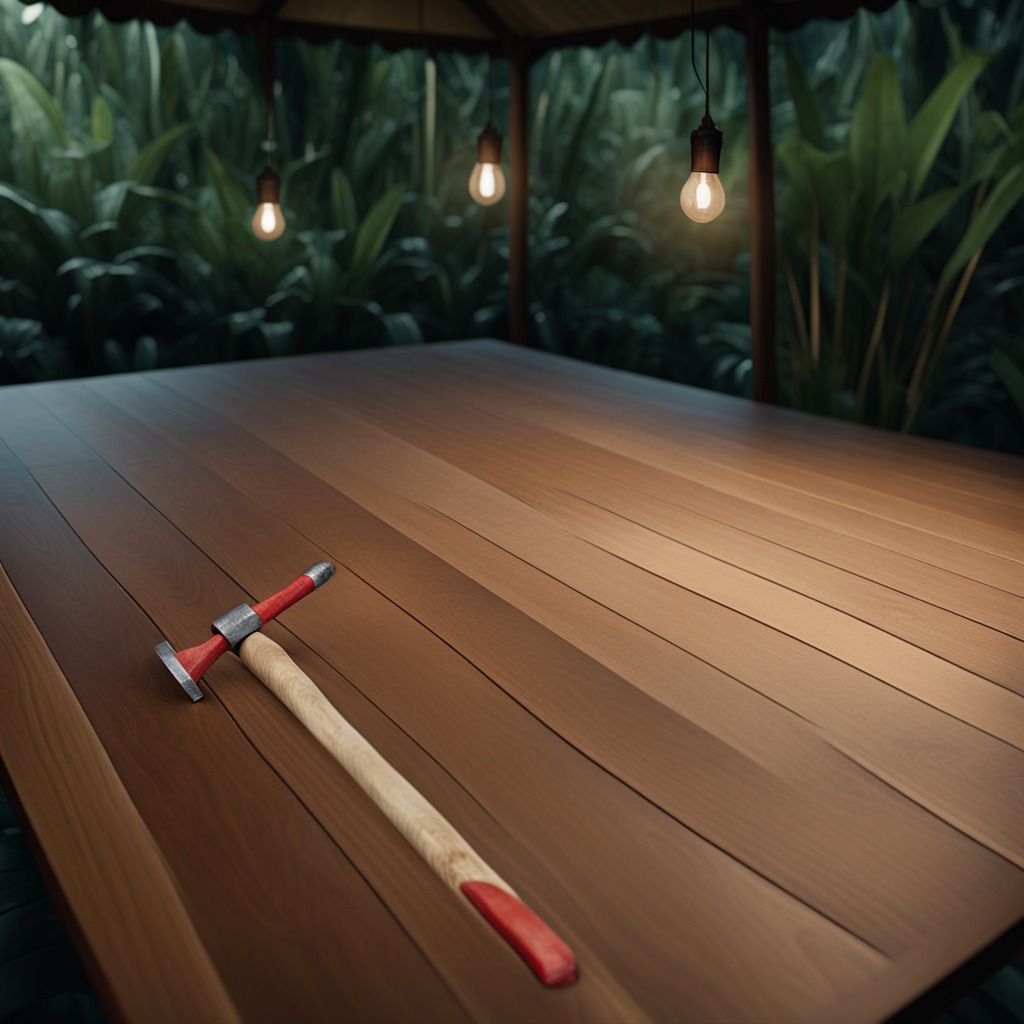
A hammer is lying on the wooden table inside a jungle field workshop tent at night.